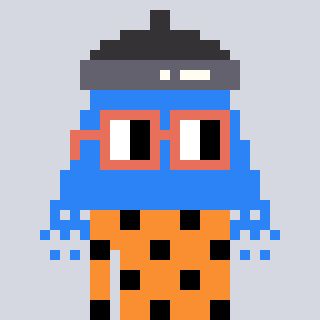
a pixel art character with square orange glasses, a shower-shaped head and a orange-colored body on a cool background